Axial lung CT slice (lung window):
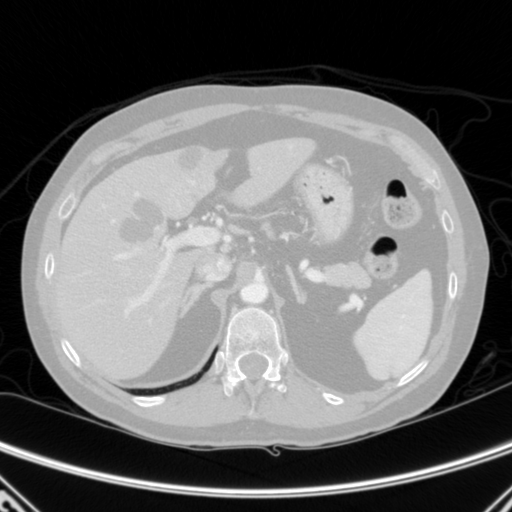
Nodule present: no